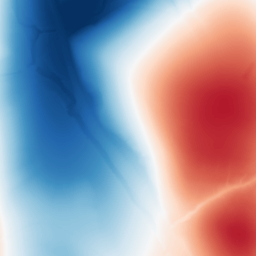
Category: trend_removal
Decomposition family: polynomial
Decomposition parameters: degree: 3
Upsampling method: sinc_blackman
Upsampling parameters: scale: 2
kernel_size: 8
Upsampling scale: 2